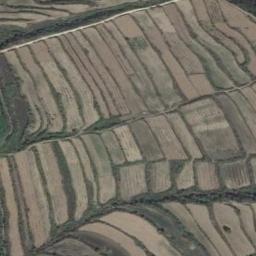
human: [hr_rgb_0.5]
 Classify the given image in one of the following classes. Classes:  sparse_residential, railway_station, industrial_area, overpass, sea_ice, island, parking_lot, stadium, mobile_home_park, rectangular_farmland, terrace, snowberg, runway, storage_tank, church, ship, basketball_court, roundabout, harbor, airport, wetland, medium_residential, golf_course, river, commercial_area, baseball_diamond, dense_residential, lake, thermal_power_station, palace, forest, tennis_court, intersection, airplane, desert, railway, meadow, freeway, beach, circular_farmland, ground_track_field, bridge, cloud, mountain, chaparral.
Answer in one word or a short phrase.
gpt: terrace